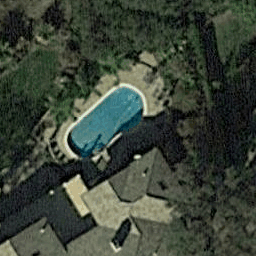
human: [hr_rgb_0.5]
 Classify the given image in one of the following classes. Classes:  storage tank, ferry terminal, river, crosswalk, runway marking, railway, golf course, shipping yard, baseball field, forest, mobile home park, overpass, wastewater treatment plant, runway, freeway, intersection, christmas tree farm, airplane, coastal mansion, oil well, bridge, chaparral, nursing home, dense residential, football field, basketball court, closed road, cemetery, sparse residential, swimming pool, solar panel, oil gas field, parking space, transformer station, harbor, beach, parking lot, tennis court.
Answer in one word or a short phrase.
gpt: swimming pool